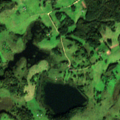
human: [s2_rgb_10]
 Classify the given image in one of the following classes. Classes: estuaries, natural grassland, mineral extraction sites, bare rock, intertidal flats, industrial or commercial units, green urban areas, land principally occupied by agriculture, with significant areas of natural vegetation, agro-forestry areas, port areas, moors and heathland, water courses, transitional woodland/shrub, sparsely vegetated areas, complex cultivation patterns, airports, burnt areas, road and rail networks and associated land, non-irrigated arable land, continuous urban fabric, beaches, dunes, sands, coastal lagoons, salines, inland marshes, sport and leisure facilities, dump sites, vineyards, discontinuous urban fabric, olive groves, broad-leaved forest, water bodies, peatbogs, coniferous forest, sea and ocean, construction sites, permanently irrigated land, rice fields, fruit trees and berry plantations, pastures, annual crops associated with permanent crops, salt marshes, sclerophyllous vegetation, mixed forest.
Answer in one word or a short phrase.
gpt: pastures, land principally occupied by agriculture, with significant areas of natural vegetation, broad-leaved forest